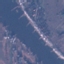
Land use / land cover class: River